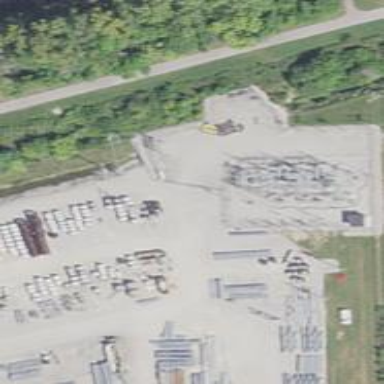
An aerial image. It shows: Power substation.